Question: Please teach me how to use the for loop in the Pine language (scripts for TradingView charts).
I made a test indicator (code below), which displays the MACD.
In green chart, I simply display MACD at the top level of the script.
I get the same MACD value in red chart, but taken inside the 'for' loop. See how it works:
- - - -
Logically, the green and red graphics should ideally match, since they display the same values. But they are different !!!
Help understand the error. Thank you.
'''
//@version=4
study("My Script")
[_,_,currMacd] = macd(close[0], 12, 26, 9)
plot(currMacd, style=plot.style_histogram, color=color.green)
//
float val = 0.0
for int n = 0 to 20
[_,_,tempMacd] = macd(close[n], 12, 26, 9)
if n == 0
val := tempMacd
plot(val, style=plot.style_histogram, color=color.red)
'''

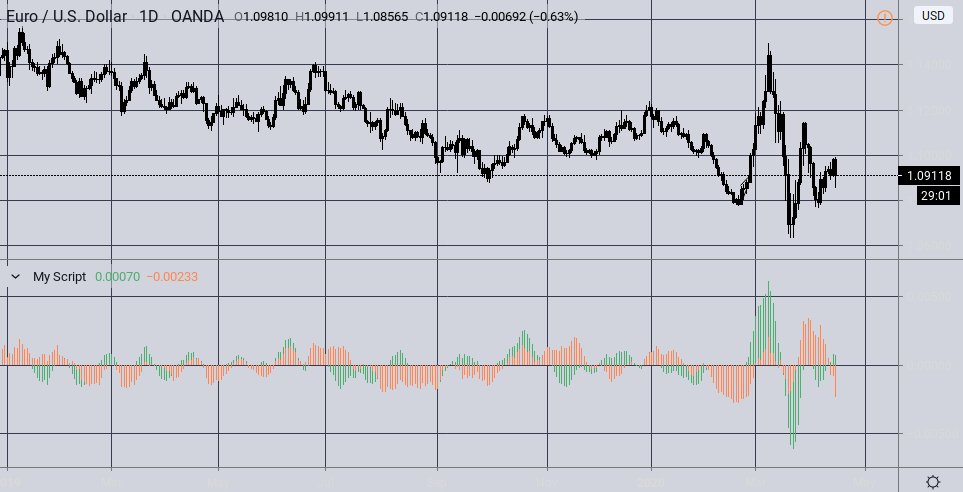
Answer: Not too sure what you're trying to accomplish here, but your MACD is already calculated on past bars, so you only need to refer to past values:
'''
//@version=4
study("My Script")
[_,_,currMacd] = macd(close, 12, 26, 9)
plot(currMacd, style=plot.style_histogram, color=color.orange, linewidth = 8, transp = 60)
float val = 0.0
for int n = 0 to 20
val := currMacd[n]
if n == 0
break
plot(val, style=plot.style_histogram, color=color.red)
'''